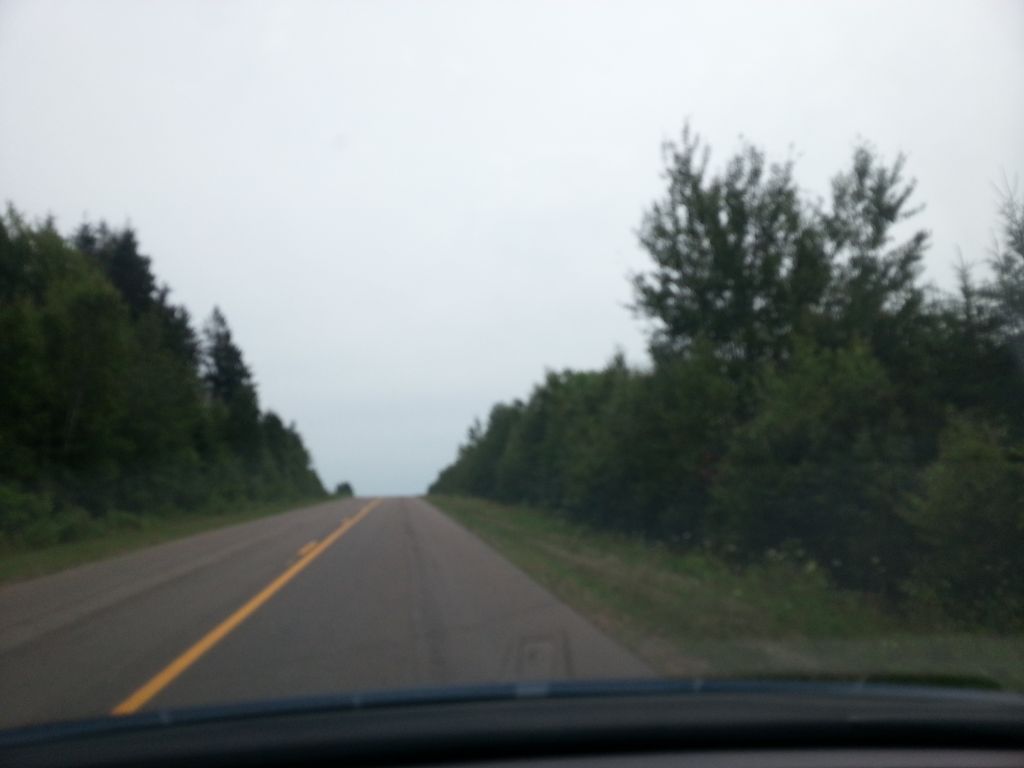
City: charlottetown